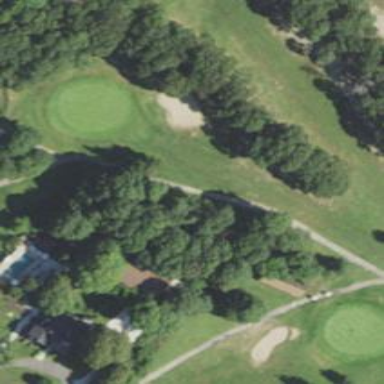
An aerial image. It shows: Grassy area designated as golf fairway.